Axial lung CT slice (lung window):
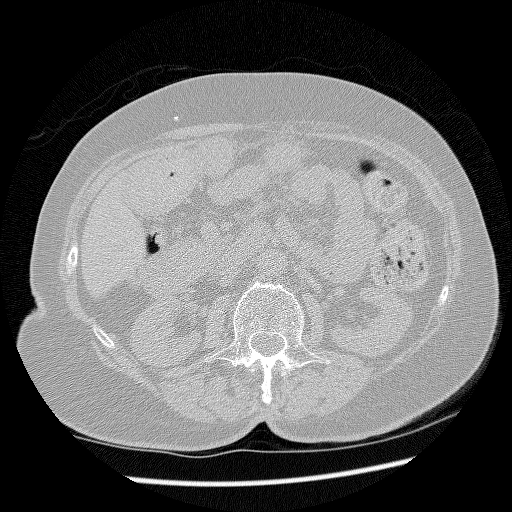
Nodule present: no